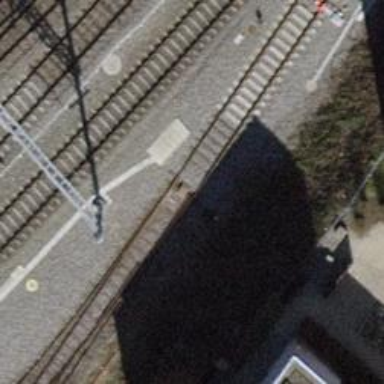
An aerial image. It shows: Single-track spur railway line.